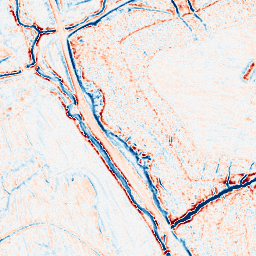
Category: edge_preserving
Decomposition family: bilateral
Decomposition parameters: d: 9
sigma_color: 75
sigma_space: 100
Upsampling method: edge_directed
Upsampling parameters: scale: 4
Upsampling scale: 4